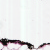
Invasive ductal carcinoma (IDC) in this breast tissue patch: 0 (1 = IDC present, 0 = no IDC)